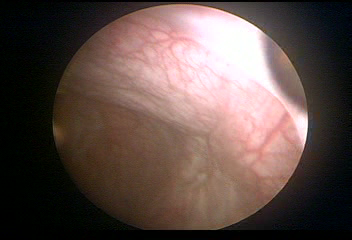
Modality: WLC
Class: Normal mucosa
Bladder cancer association: No